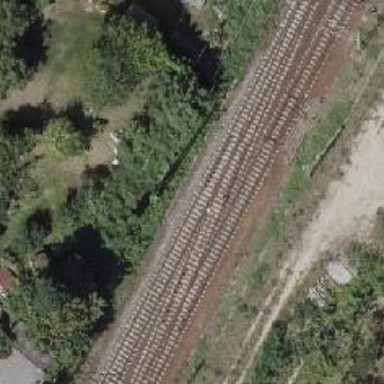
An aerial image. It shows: Railway track with contact line for electrification.